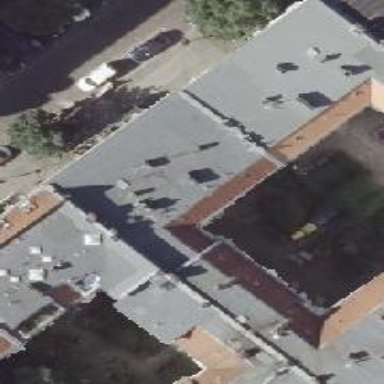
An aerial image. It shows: Unique apartment building with double saltbox roof shape.